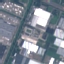
Land use / land cover class: Industrial